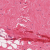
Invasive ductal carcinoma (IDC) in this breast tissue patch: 0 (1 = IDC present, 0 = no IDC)